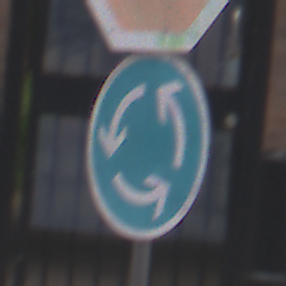
Verkehrszeichen: Kreisverkehr
Zusatzzeichen oben: Stop
Umgebung: Outdoor, Urban
Tageszeit: MorningAfternoon
Wetter: Overcast
Licht: Natural
Jahreszeit: NotSpecified
Kontrast: LowContrast